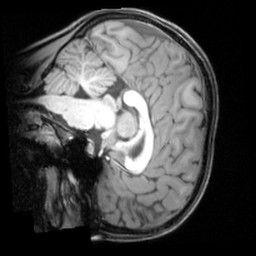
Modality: T1w
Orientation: sagittal
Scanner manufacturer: siemens
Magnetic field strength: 3 T
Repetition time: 1.9 s
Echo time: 0.00397 s